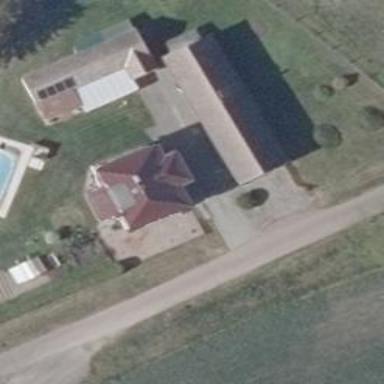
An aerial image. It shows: Simple and straightforward house.